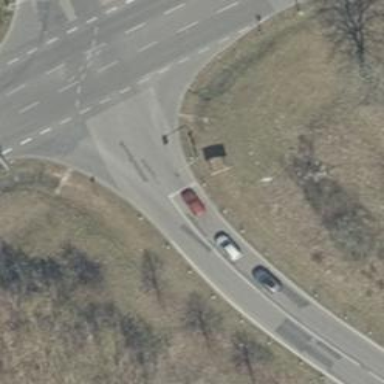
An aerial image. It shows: Road with "give way" sign.